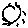
Label: sun